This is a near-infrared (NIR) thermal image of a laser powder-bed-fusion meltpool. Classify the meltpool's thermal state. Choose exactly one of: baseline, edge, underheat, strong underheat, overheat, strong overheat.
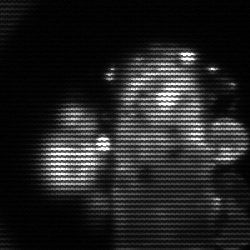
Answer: strong underheat